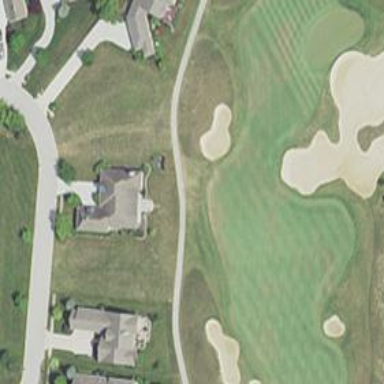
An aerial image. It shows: Pathway for golfing.